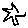
Label: star